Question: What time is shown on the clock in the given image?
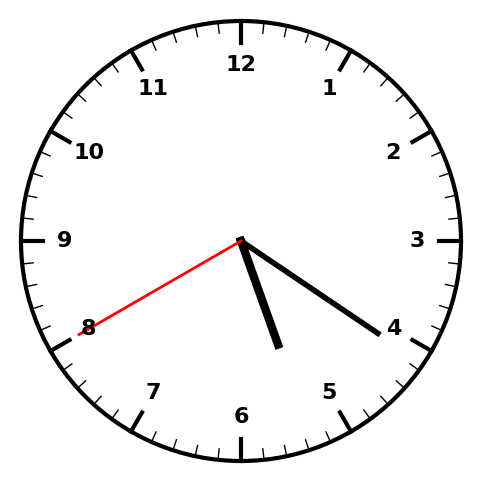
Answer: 05:20:40